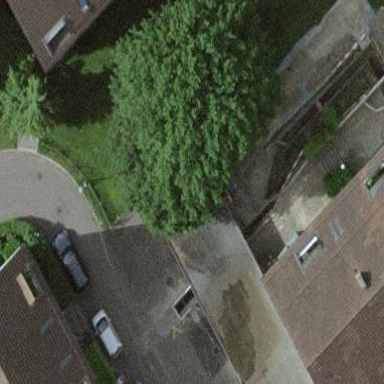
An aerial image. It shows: Group of garages.